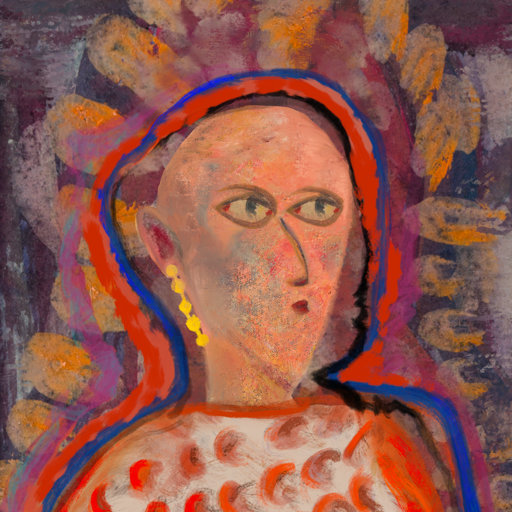
Background: Doll, Head And Neck Side: Irani, Face Side: GypsyMother, Bust: Rupkatha, Hair Side: Experience, Head Accessory: Blank, Second Necklace: Blank, Necklace: Blank, Baby: Blank